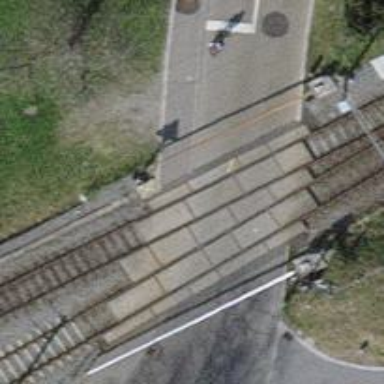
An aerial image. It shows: Single-track electrified railway with contact line.